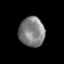
Tissue: lung
Cell type: Others
Senescence score: 0.1863
Nuclear area (px): 743
Mean DAPI intensity: 127.931